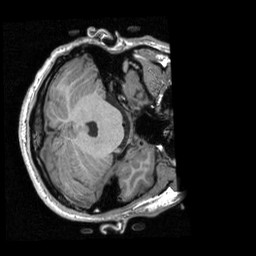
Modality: T1w
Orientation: axial
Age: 25
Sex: male
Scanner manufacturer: siemens
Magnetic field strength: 3 T
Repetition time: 2.3 s
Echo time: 0.00298 s